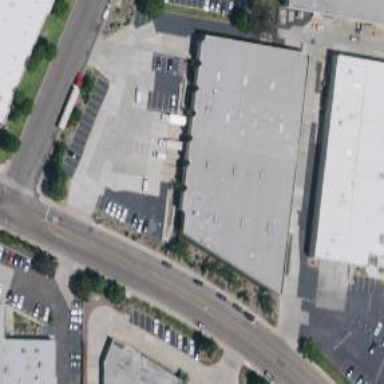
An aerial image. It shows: Industrial building.